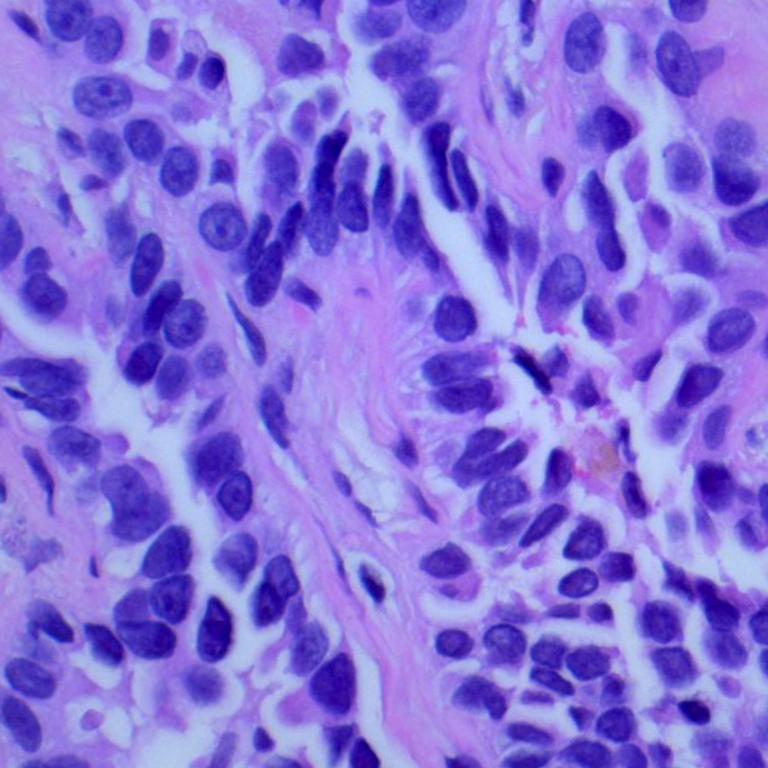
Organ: lung
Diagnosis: adenocarcinomas